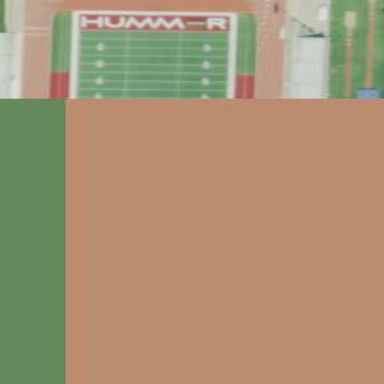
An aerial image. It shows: Pitch for American football with artificial turf surface.